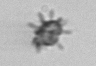
Label: Rhabdolithes